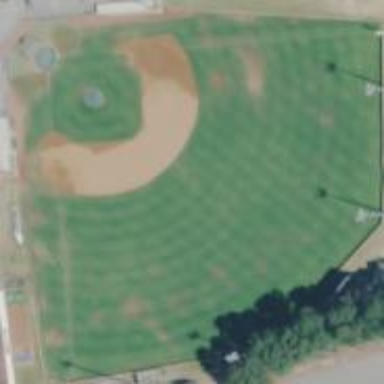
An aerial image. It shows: Baseball pitch for leisure land activities.